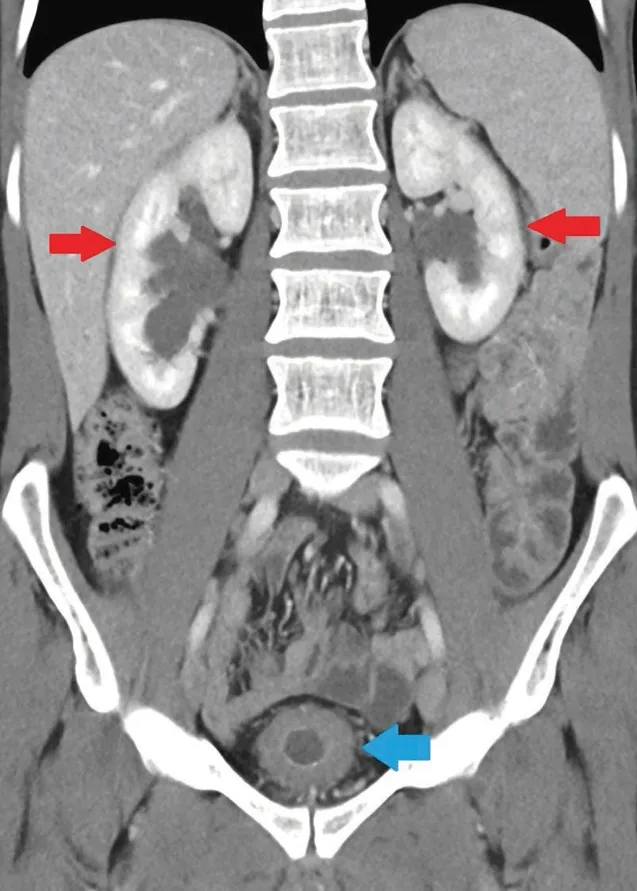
A 26-year-old patient. Contrast-enhanced CT showing the shrunken bladder with thickened wall (blue arrow) associated with bilateral hydronephrosis (red arrows).
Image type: radiology (ct)